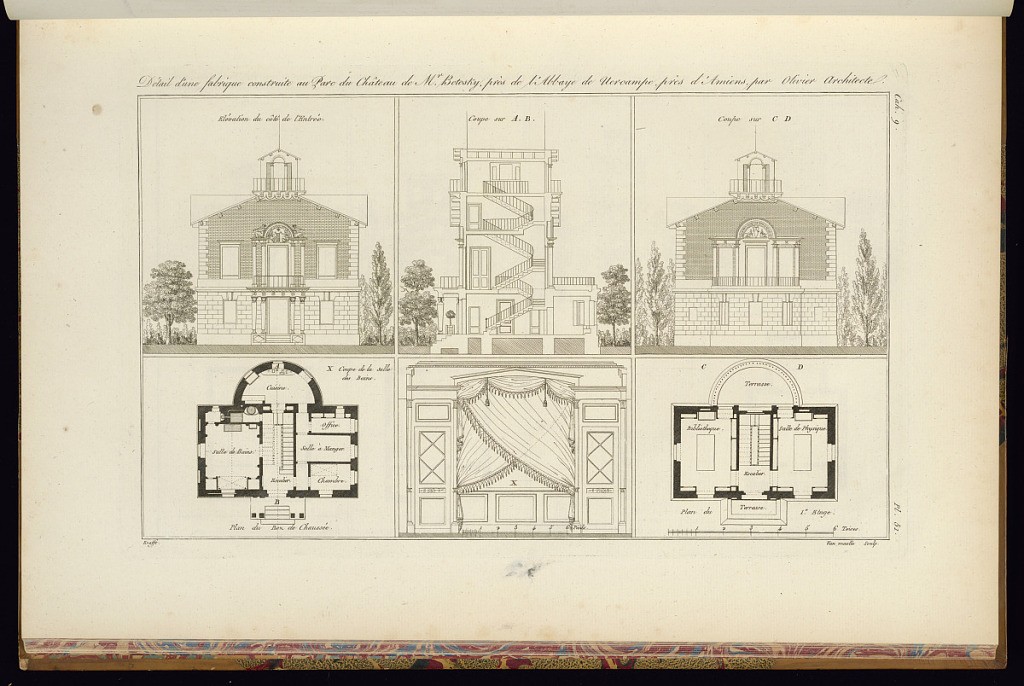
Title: Détail d’une fabrique construite au Parc du Château de Mr Botosky, près de l’Abbaye de Vercampe près d’Amiens par Olivier Architecte
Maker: Jean-Charles Krafft, French, 1764 - 1833
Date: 1812
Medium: Etching and engraving on paper
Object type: Print
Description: An architectural print illustrating a garden building with two exterior elevations, an interior and exterior sectional view, two floorplans, and a detail of interior paneling. The plate is titled, numbered, and signed.